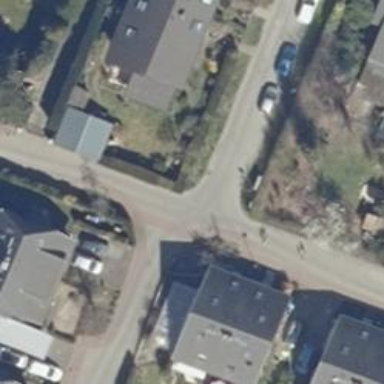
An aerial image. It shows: Residential road without sidewalk.